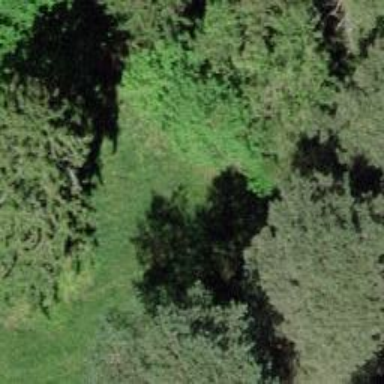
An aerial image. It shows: Path passing through natural setting with trees.